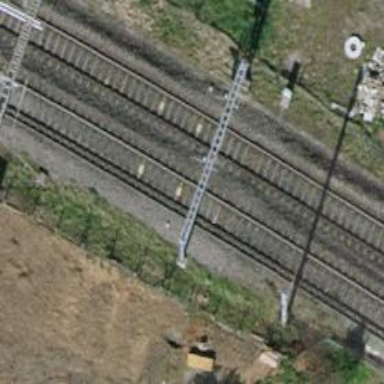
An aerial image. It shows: Railway signal.